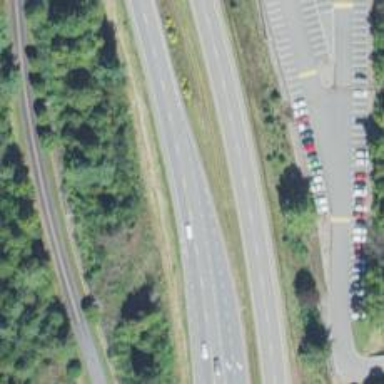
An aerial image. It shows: Trunk highway.